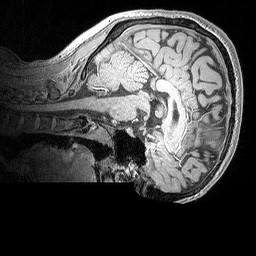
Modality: MP2RAGE
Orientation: sagittal
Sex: male
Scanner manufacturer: siemens
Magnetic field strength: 3 T
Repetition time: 5 s
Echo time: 0.00292 s